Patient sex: F
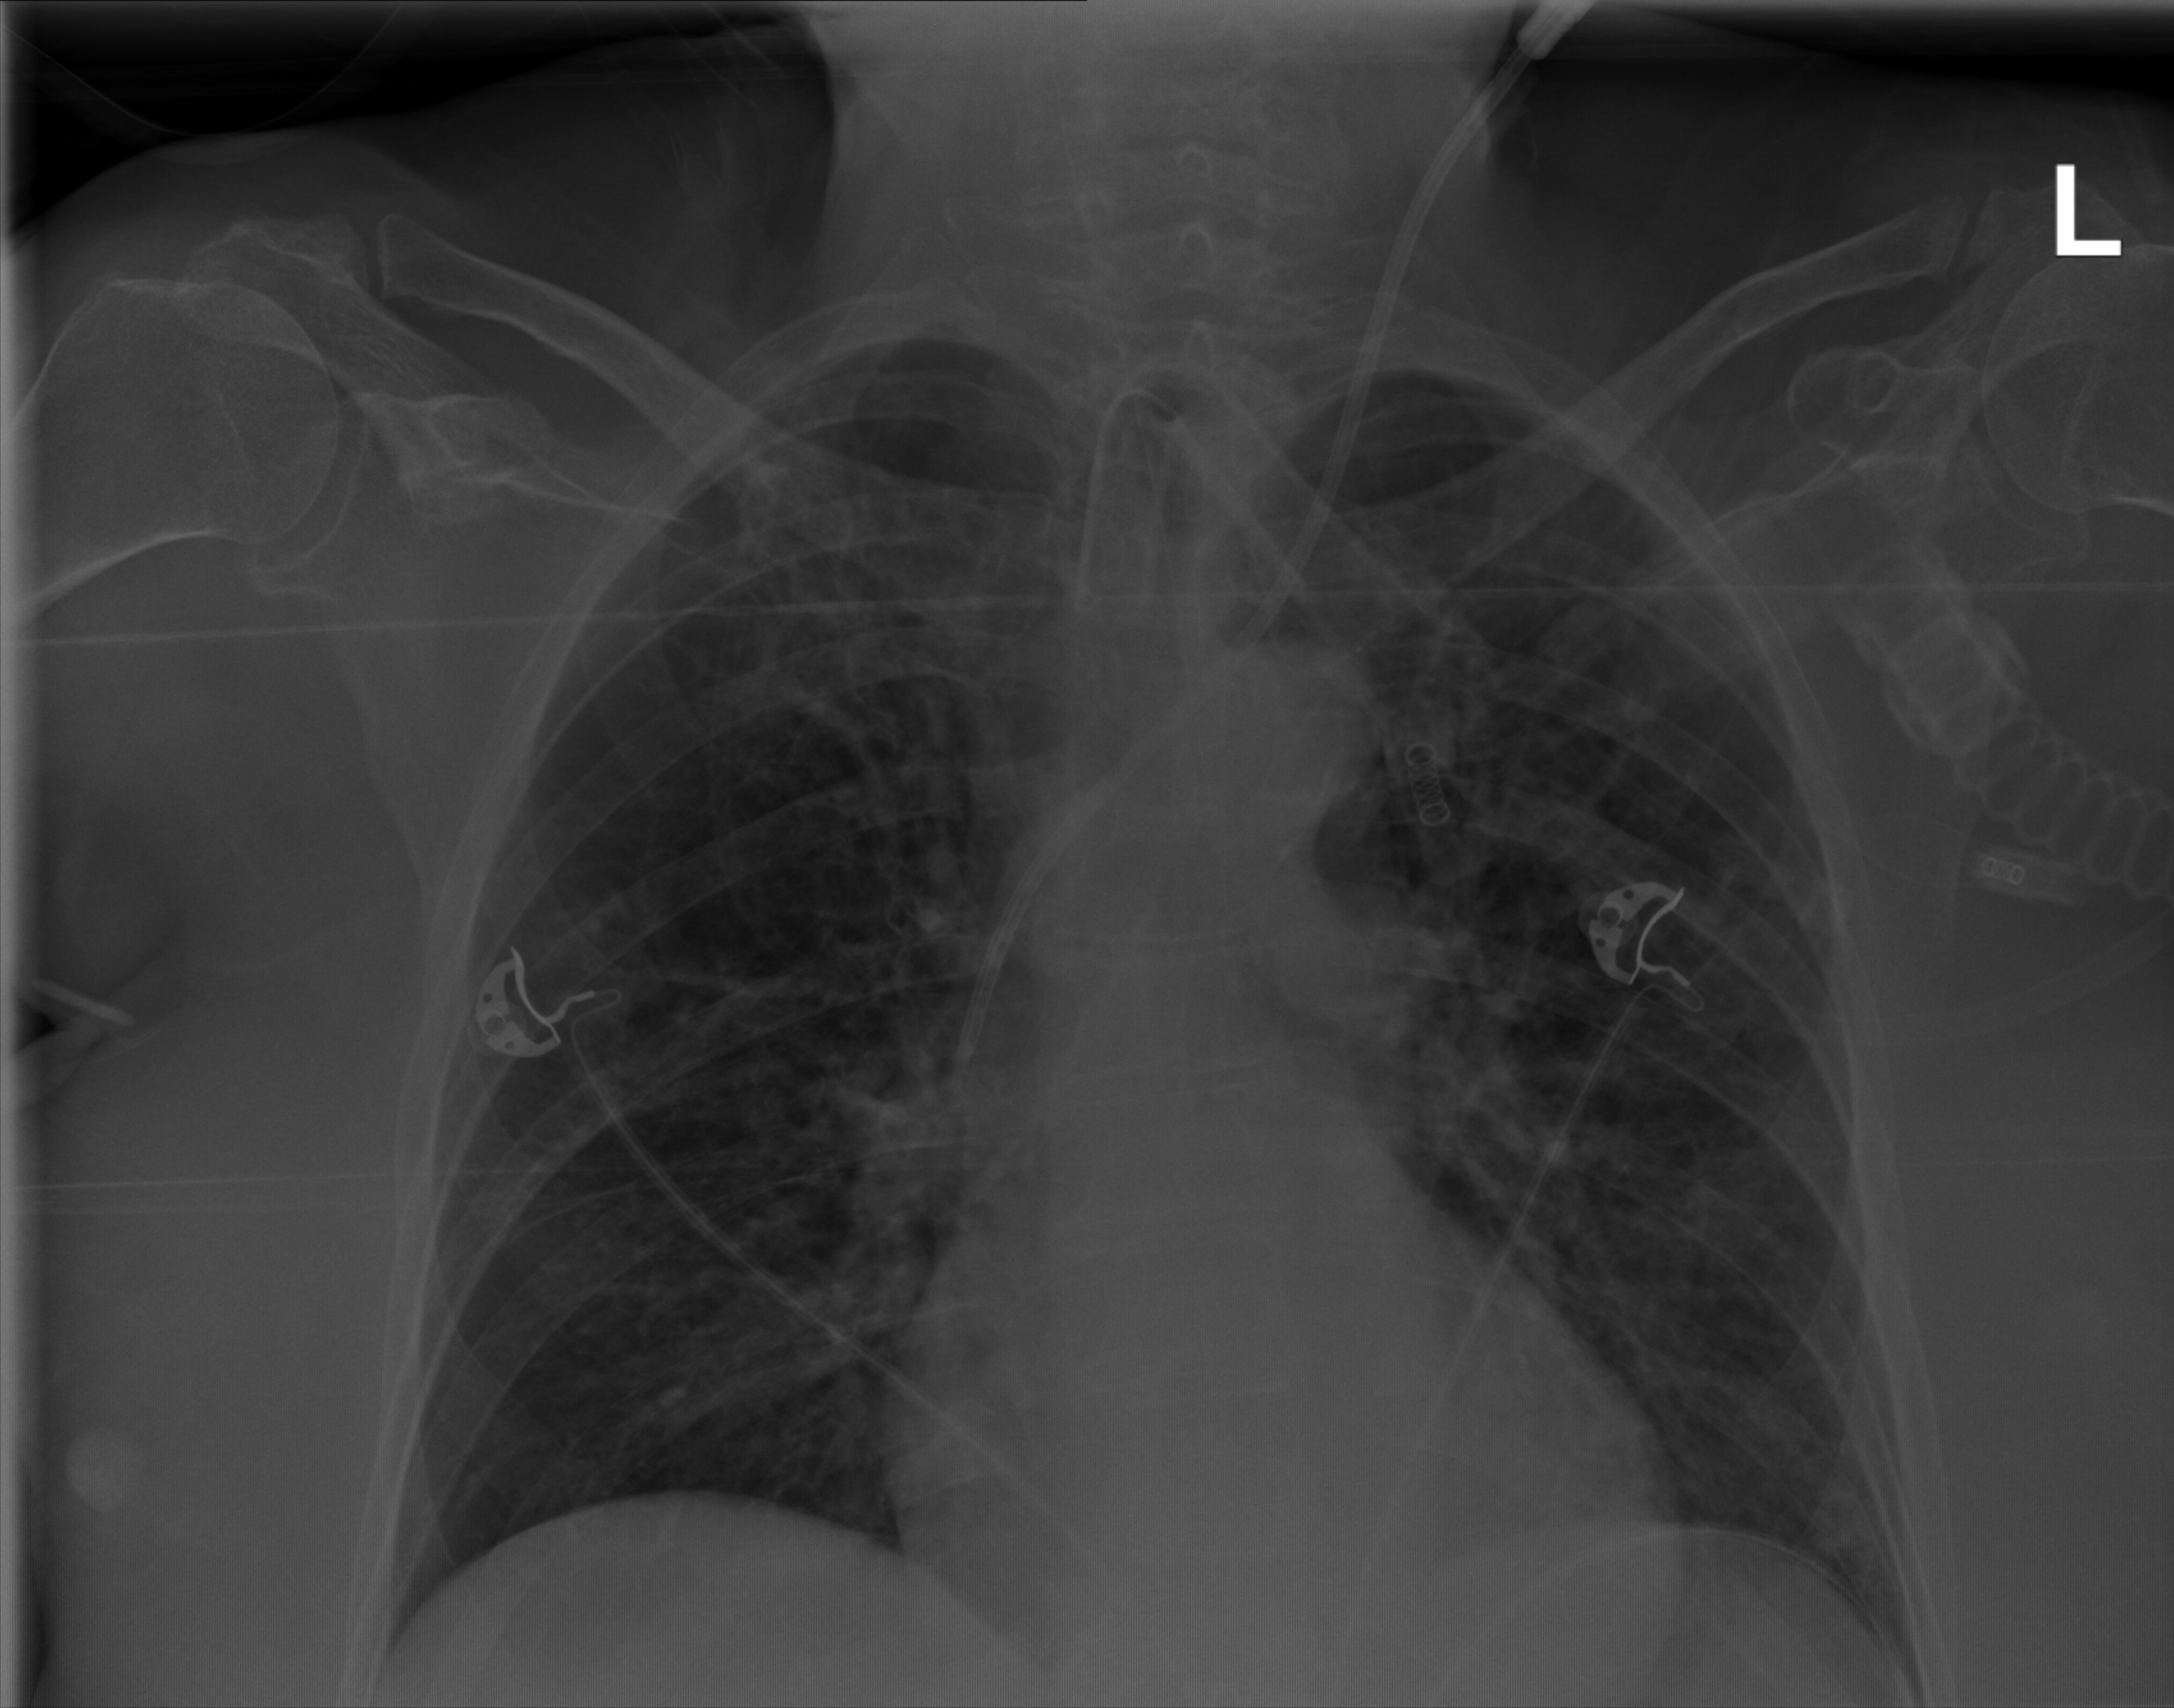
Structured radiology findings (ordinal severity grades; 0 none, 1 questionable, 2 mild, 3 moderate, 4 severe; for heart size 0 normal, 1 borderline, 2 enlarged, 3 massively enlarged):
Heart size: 0
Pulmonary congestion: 0
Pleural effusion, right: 0
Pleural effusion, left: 0
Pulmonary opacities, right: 2
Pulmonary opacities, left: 2
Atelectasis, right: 0
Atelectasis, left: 0